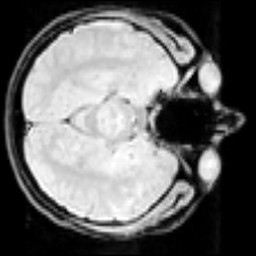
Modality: inplaneT1
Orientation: axial
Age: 26
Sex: male